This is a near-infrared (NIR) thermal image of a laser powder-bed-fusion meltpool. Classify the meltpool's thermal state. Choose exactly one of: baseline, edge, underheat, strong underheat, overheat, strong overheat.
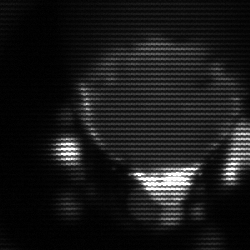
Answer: edge